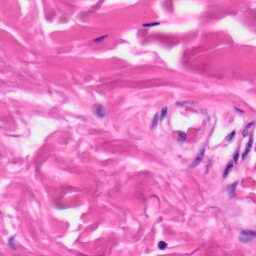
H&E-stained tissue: Skin